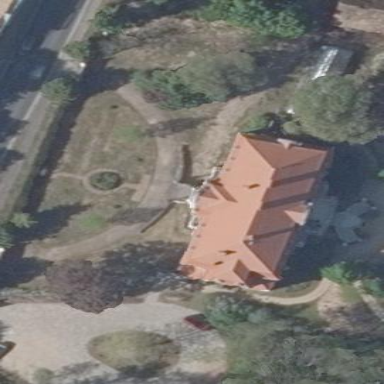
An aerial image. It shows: Historic manor building.